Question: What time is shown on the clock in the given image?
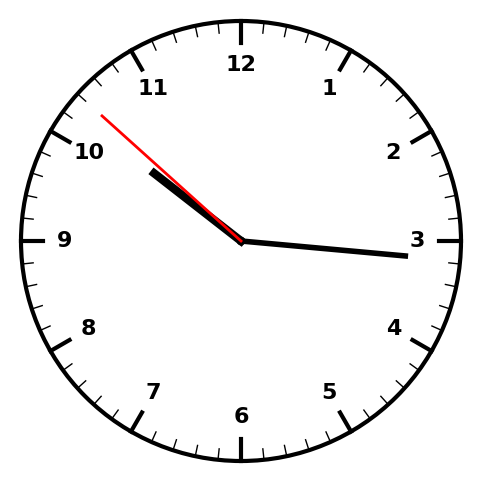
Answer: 10:15:52